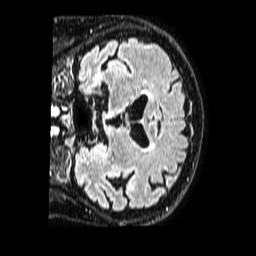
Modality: FLAIR
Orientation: coronal
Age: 74
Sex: male
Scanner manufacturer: philips
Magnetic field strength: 1.5 T
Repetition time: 4.8 s
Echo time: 0.3 s